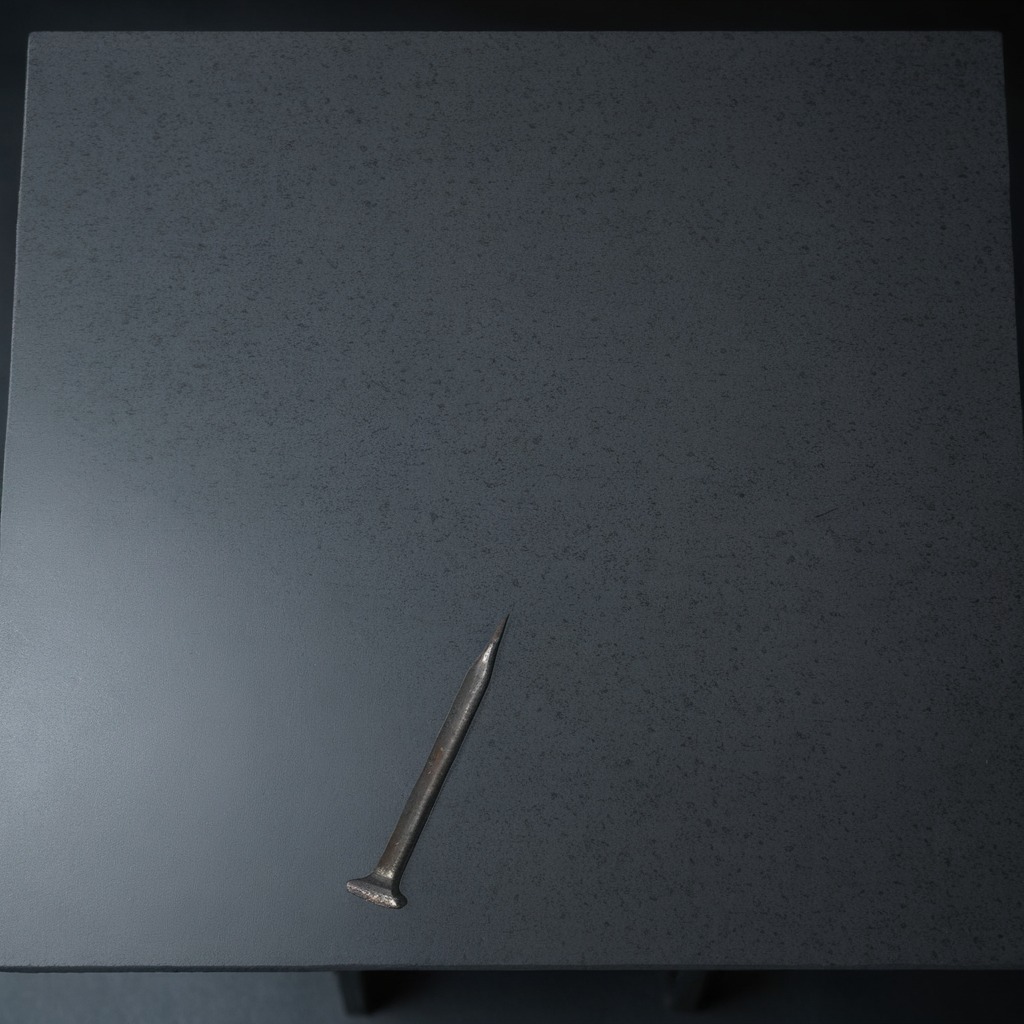
An iron nail is lying on a clean granite table inside a workshop at night.